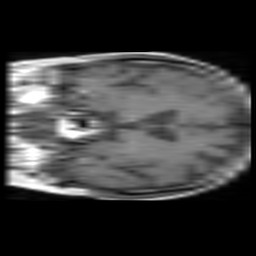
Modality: T1w
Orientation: coronal
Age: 78
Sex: female
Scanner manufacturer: philips
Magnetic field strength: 1.5 T
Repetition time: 0.55 s
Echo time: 0.015 s